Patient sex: M
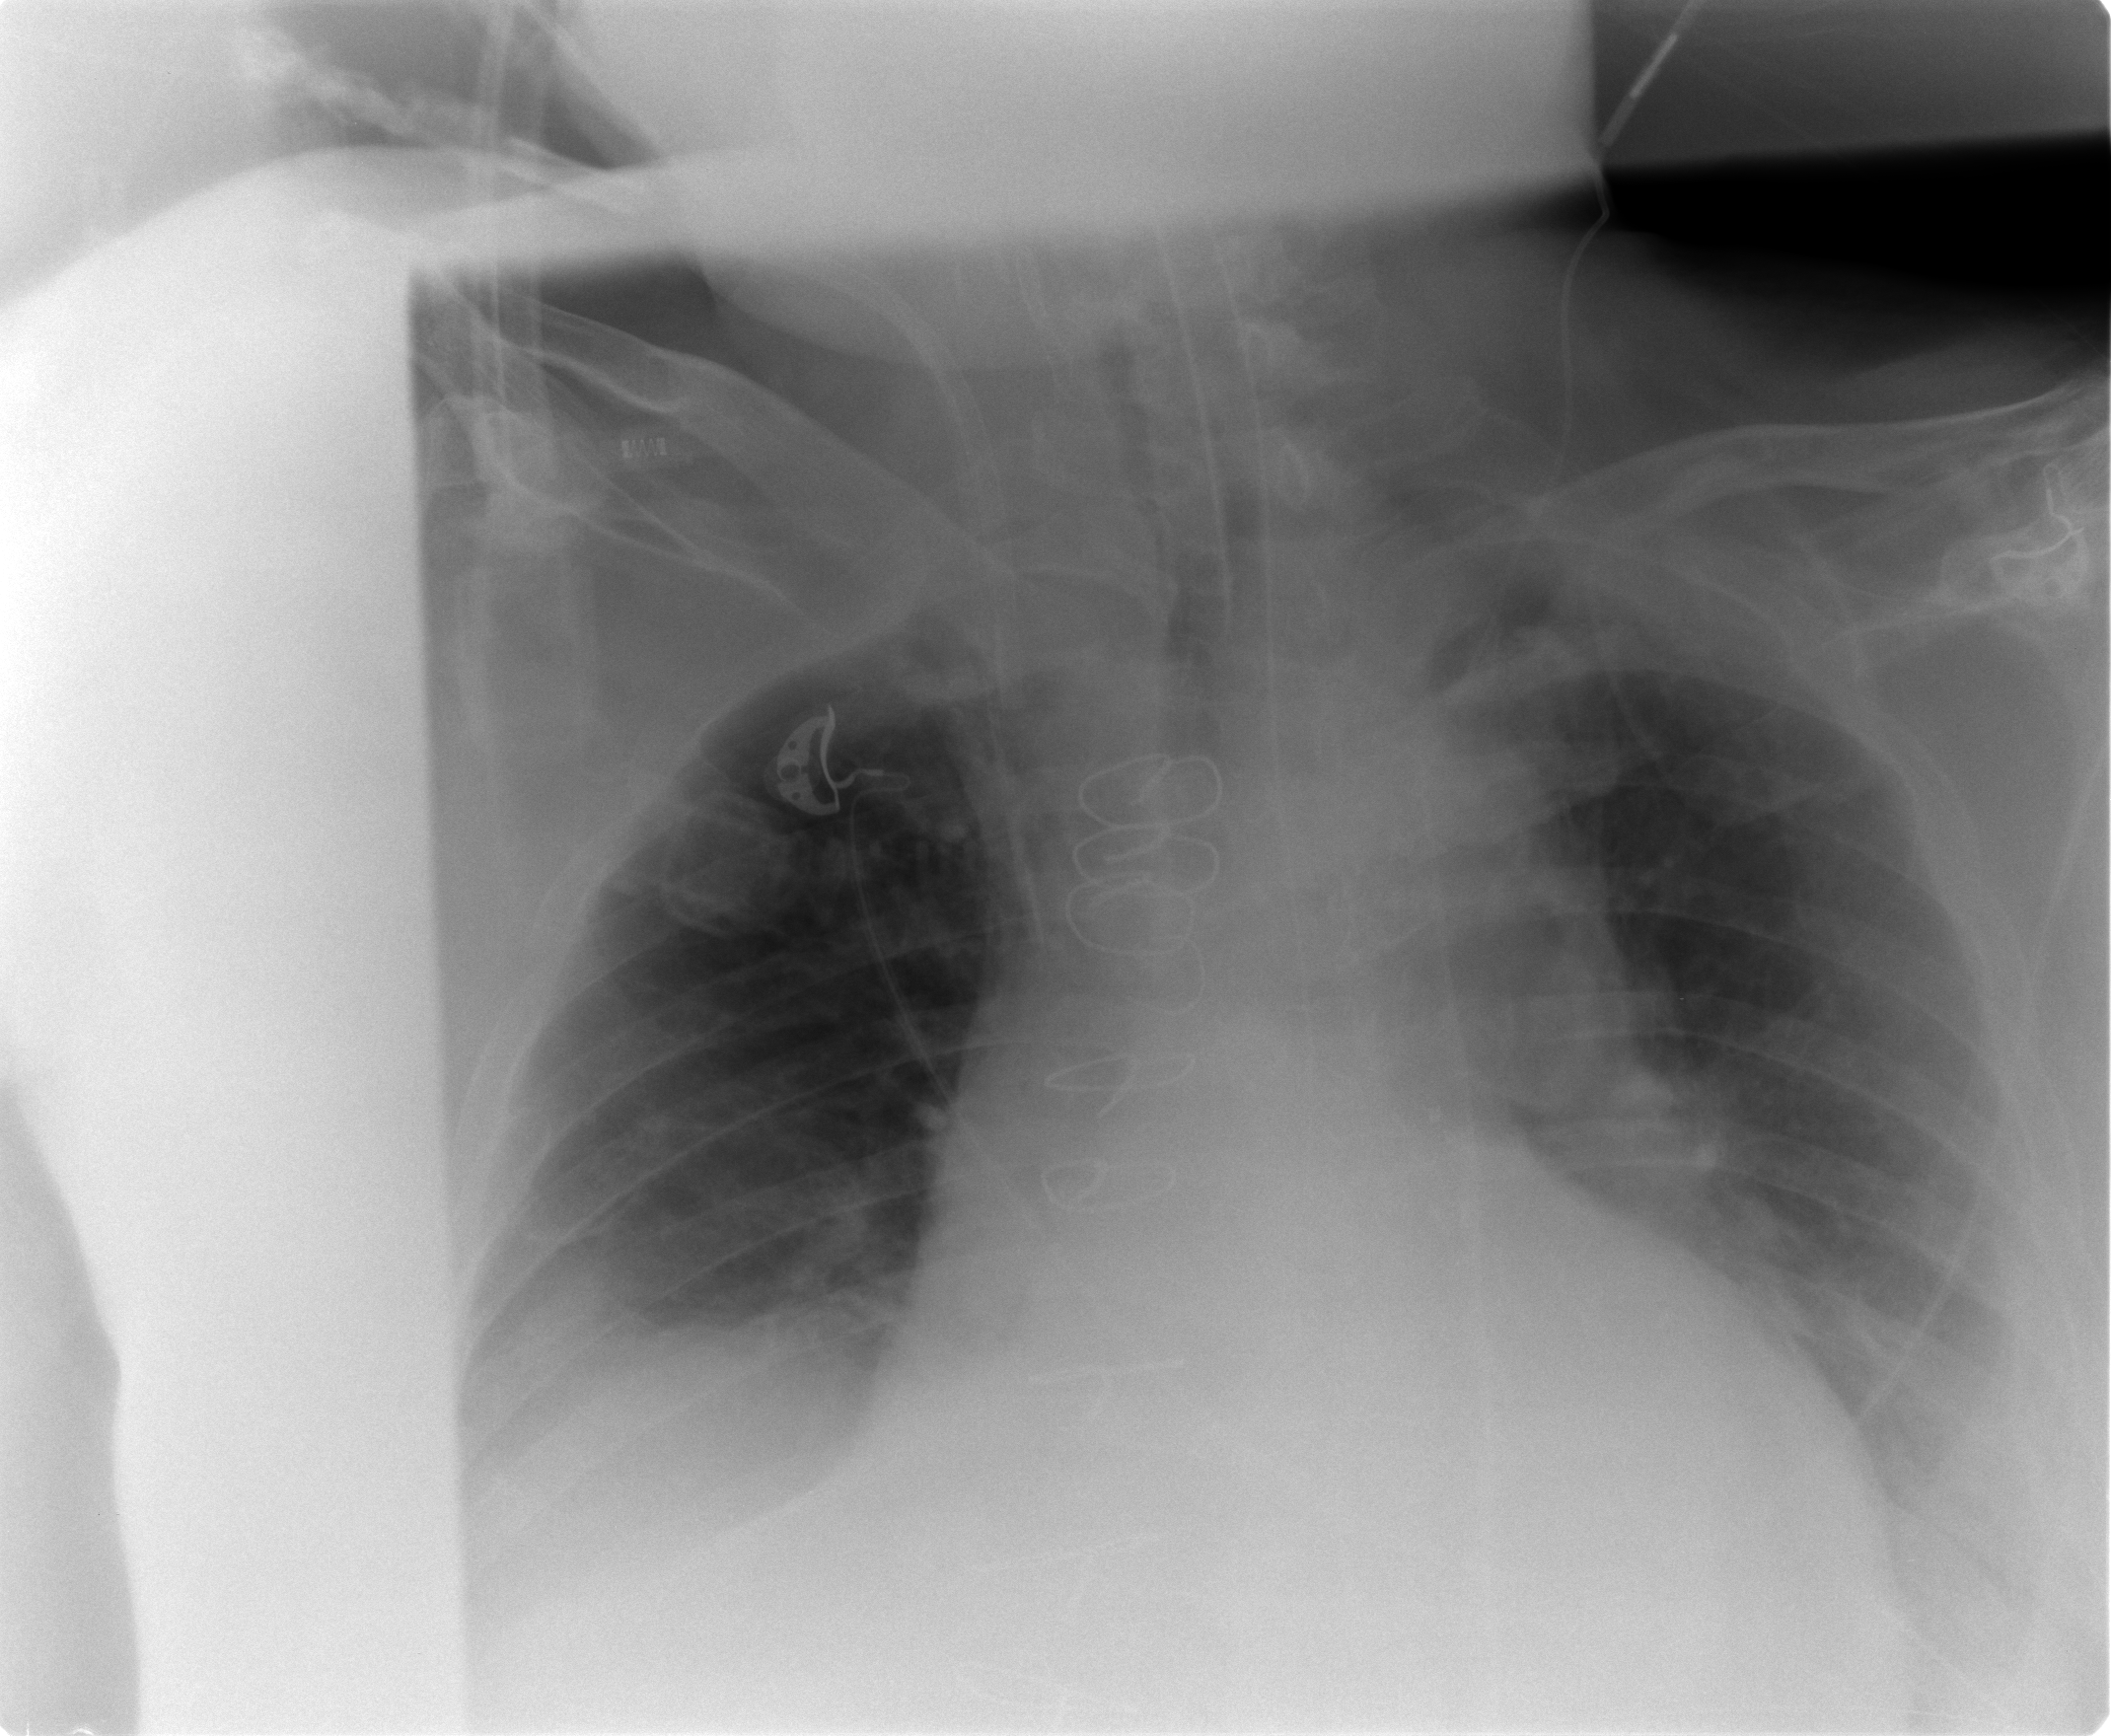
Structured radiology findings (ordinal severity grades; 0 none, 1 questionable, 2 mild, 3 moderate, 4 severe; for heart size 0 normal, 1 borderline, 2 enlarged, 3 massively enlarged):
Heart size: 2
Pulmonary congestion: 0
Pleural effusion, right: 2
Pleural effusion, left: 2
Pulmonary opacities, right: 0
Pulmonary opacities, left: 0
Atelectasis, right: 2
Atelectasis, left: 2